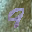
Label: 9